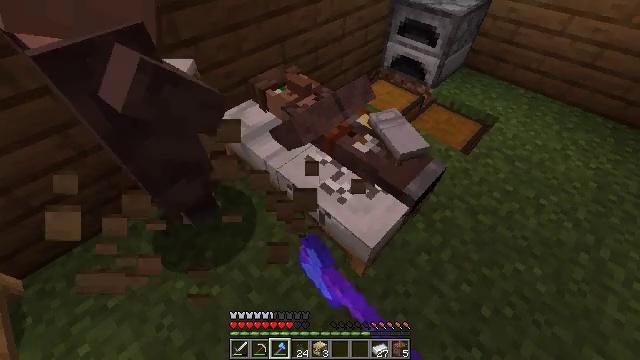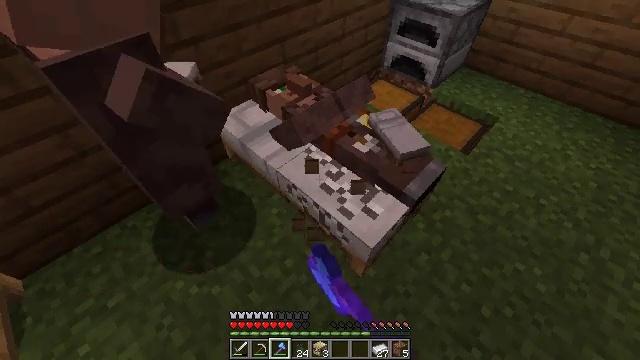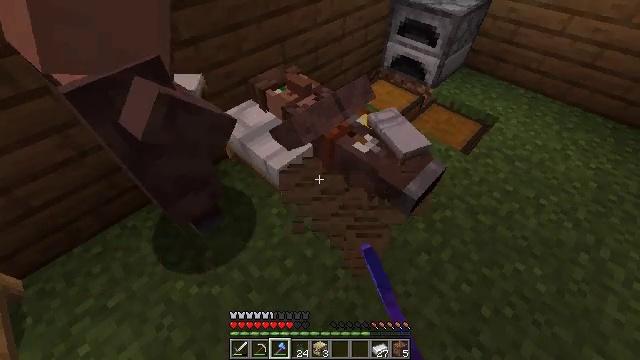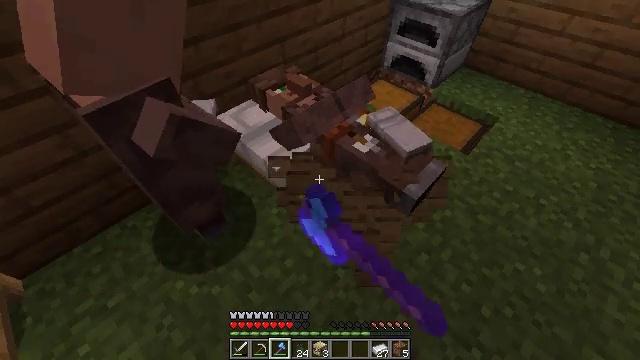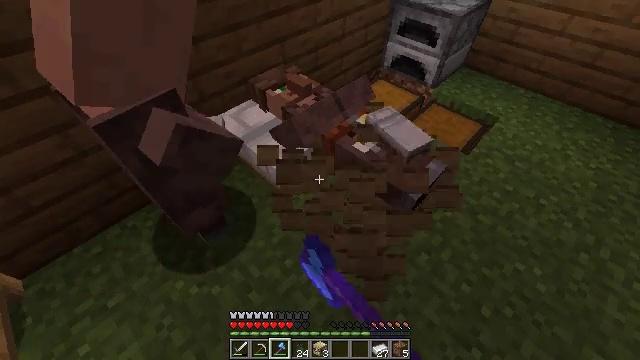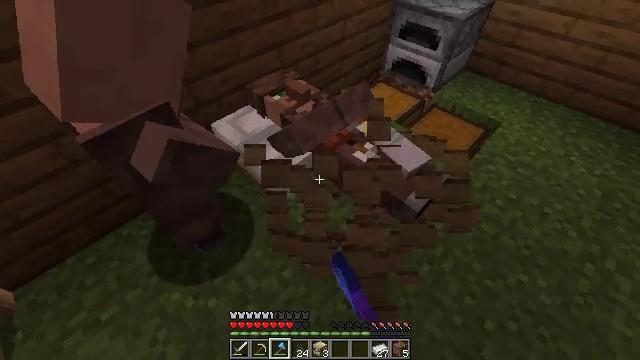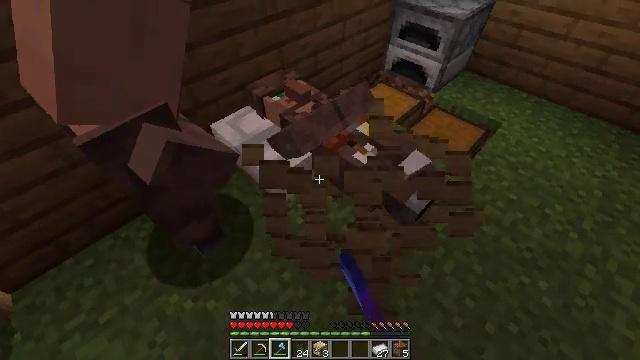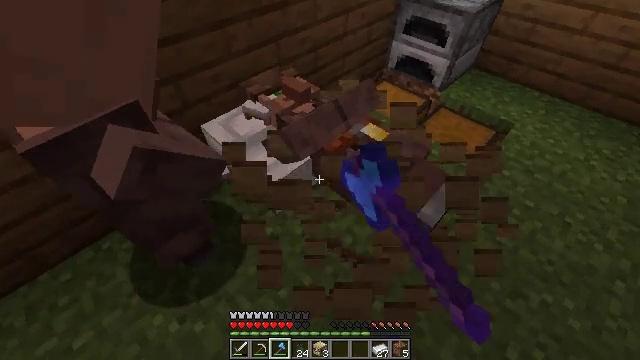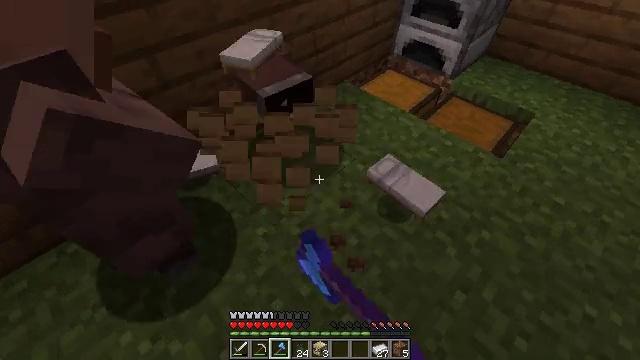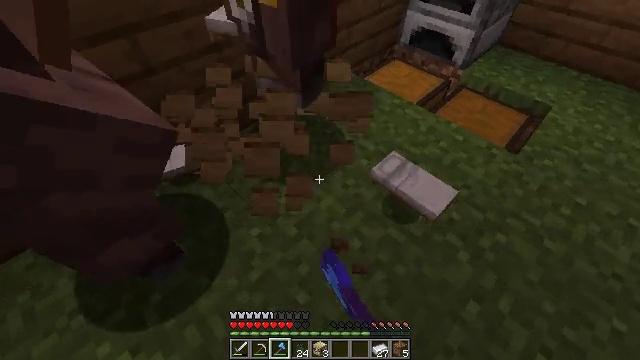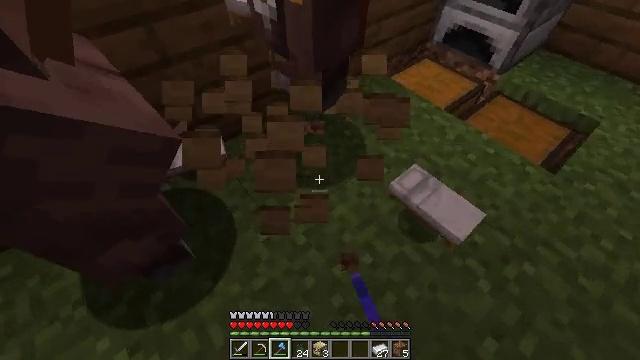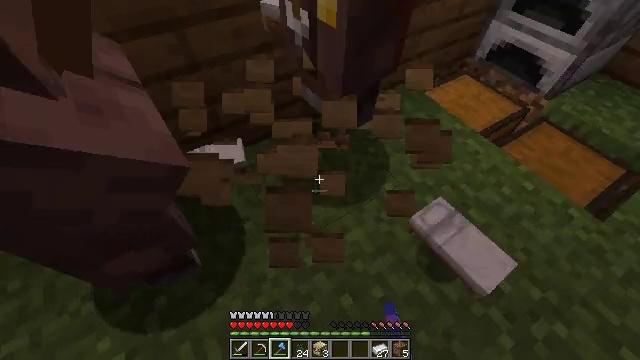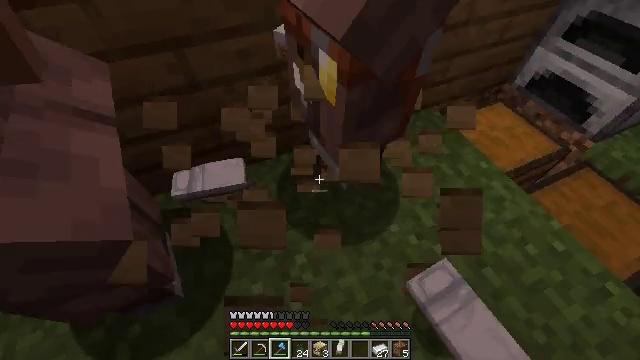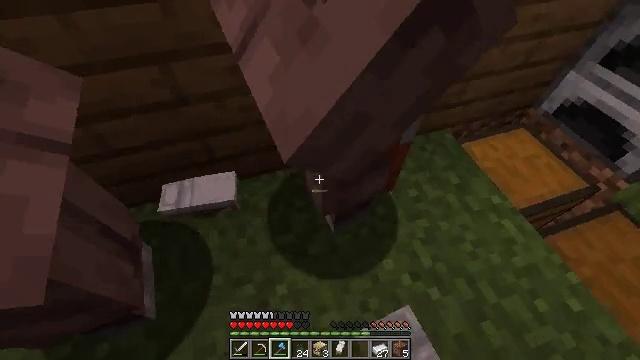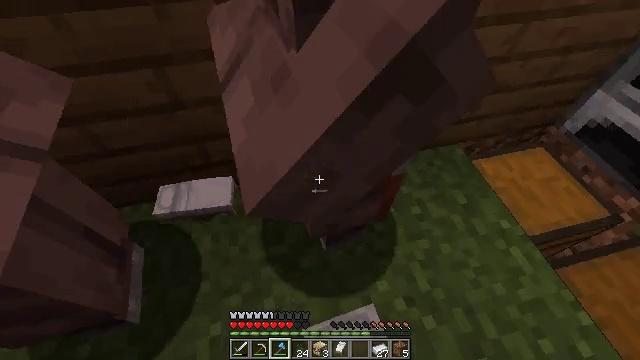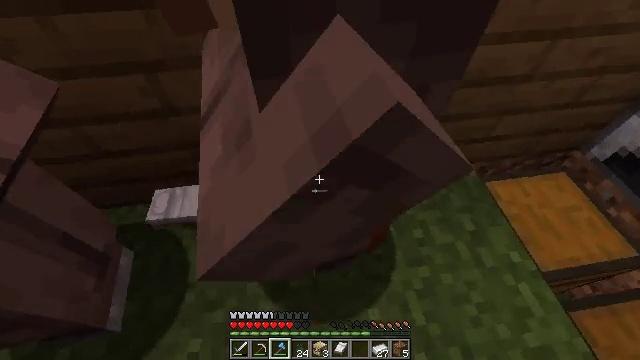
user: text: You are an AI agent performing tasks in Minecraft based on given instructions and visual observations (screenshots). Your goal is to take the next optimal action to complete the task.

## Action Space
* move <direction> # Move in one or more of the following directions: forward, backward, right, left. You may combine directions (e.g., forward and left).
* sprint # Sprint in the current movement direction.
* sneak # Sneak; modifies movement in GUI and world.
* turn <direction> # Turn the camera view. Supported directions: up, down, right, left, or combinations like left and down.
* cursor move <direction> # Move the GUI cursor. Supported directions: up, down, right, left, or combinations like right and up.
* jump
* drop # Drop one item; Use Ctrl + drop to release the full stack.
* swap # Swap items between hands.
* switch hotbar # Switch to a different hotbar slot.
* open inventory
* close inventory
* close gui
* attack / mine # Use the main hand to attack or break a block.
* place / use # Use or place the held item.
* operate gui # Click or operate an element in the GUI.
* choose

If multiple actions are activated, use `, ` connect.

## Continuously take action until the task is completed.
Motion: motion action
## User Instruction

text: Remove the white bed from its place.
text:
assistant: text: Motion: attack / mine
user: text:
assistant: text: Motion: attack / mine
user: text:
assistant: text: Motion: attack / mine
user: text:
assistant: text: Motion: attack / mine
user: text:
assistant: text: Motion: move forward, attack / mine
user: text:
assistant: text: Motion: move forward, attack / mine
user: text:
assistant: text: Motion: move forward, attack / mine
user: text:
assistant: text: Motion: move forward, attack / mine
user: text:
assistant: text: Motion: move forward, turn down, attack / mine
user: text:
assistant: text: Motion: move forward, turn left and down
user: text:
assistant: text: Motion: move forward and move right, turn left
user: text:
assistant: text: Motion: move forward and move right, turn left
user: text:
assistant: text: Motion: move forward and move right, turn left
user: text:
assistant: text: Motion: move forward and move right, turn left
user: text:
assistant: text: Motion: move forward, turn left
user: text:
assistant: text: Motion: turn left and up
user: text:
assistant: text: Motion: turn left and up
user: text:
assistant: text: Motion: turn left and up
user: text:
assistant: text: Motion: turn left and up
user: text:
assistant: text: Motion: move forward, turn left and up
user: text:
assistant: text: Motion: move forward, turn left and up
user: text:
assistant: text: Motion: move forward, turn left
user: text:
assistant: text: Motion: move forward, sprint, turn left and up
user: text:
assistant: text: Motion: move forward, sprint, turn left and up
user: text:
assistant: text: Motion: move forward and move left, sprint
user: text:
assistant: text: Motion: move forward and move left, sprint
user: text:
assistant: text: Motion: move forward and move left, sprint
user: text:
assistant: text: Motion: move forward and move left, sprint
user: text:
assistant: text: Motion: move forward and move left, sprint, turn right and down
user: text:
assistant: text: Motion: move forward and move left, sprint, turn right and down